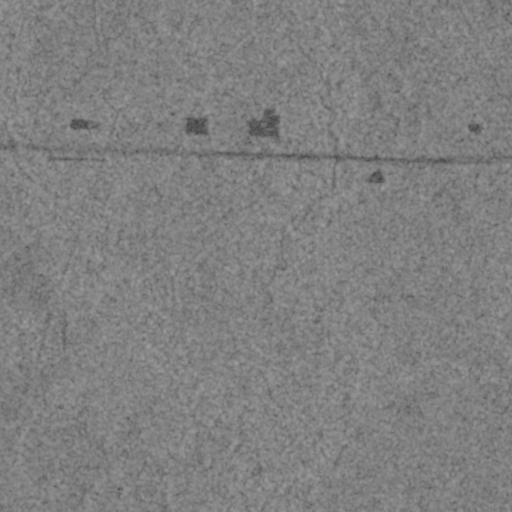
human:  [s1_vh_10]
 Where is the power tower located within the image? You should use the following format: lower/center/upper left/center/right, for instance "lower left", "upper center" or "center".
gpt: The power tower is located in the upper left of the image.
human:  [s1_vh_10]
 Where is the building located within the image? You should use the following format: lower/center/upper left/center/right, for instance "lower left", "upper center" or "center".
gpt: There is no building in the image.

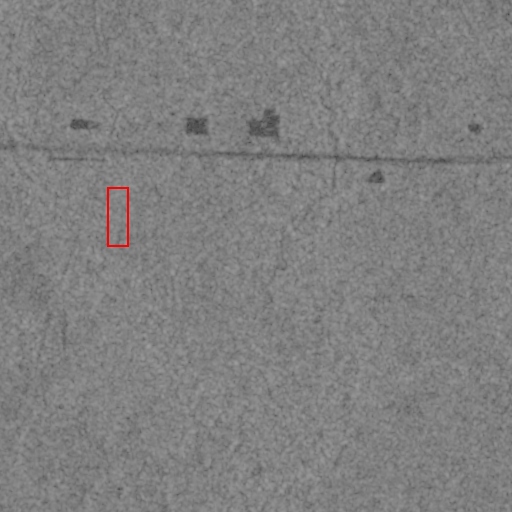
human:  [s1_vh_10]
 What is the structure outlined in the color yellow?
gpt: There is no yellow outline.
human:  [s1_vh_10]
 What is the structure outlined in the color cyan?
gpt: There is no structure outlined in cyan.